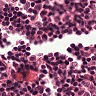
Metastatic tissue present: no